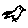
Label: bird